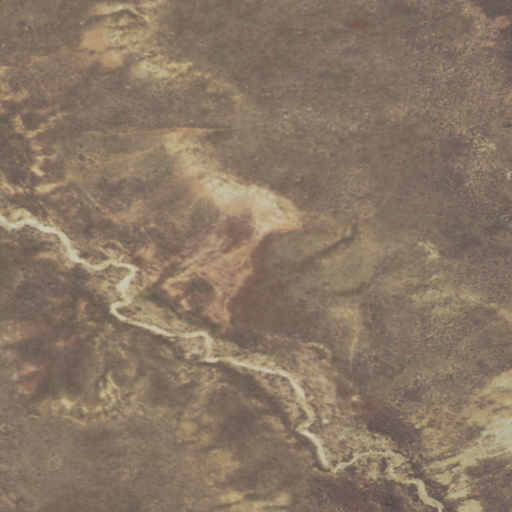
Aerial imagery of depression(s) in Wyoming named Badger Creek Basin containing only shrub